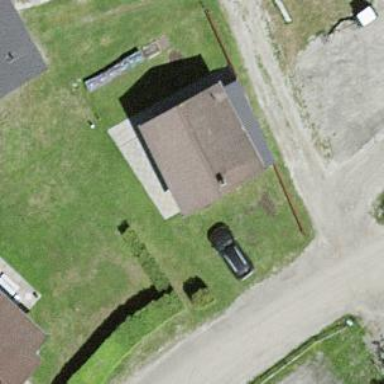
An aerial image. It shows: Simple and straightforward house.